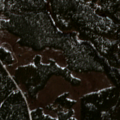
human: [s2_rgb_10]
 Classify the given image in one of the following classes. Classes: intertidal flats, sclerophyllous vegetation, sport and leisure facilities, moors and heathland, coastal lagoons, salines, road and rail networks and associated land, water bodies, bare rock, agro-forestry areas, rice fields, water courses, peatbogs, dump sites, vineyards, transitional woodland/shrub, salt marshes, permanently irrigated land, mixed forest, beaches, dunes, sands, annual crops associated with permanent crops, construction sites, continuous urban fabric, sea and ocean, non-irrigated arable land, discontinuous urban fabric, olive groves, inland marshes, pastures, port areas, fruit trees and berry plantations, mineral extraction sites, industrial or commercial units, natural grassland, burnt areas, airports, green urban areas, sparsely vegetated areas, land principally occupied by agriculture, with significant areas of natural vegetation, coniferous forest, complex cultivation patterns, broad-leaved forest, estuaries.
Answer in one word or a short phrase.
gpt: coniferous forest, transitional woodland/shrub